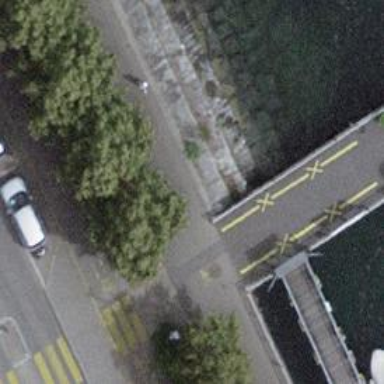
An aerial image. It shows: Man-made pier.